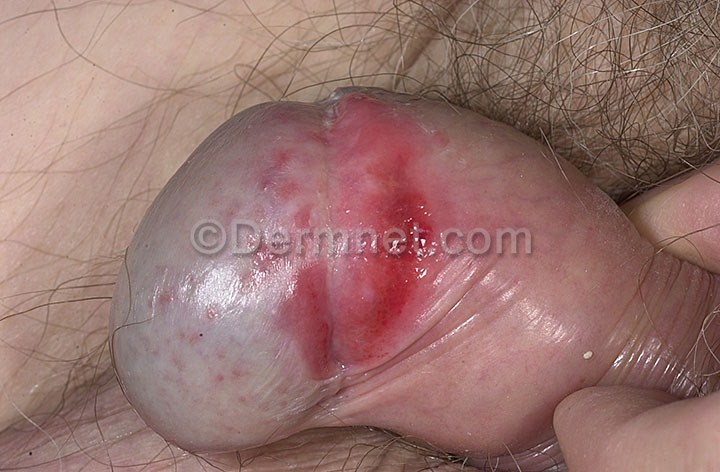
Disease: Tinea Ringworm Candidiasis and other Fungal Infections